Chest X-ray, AP view. Patient: 61 years old, sex F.
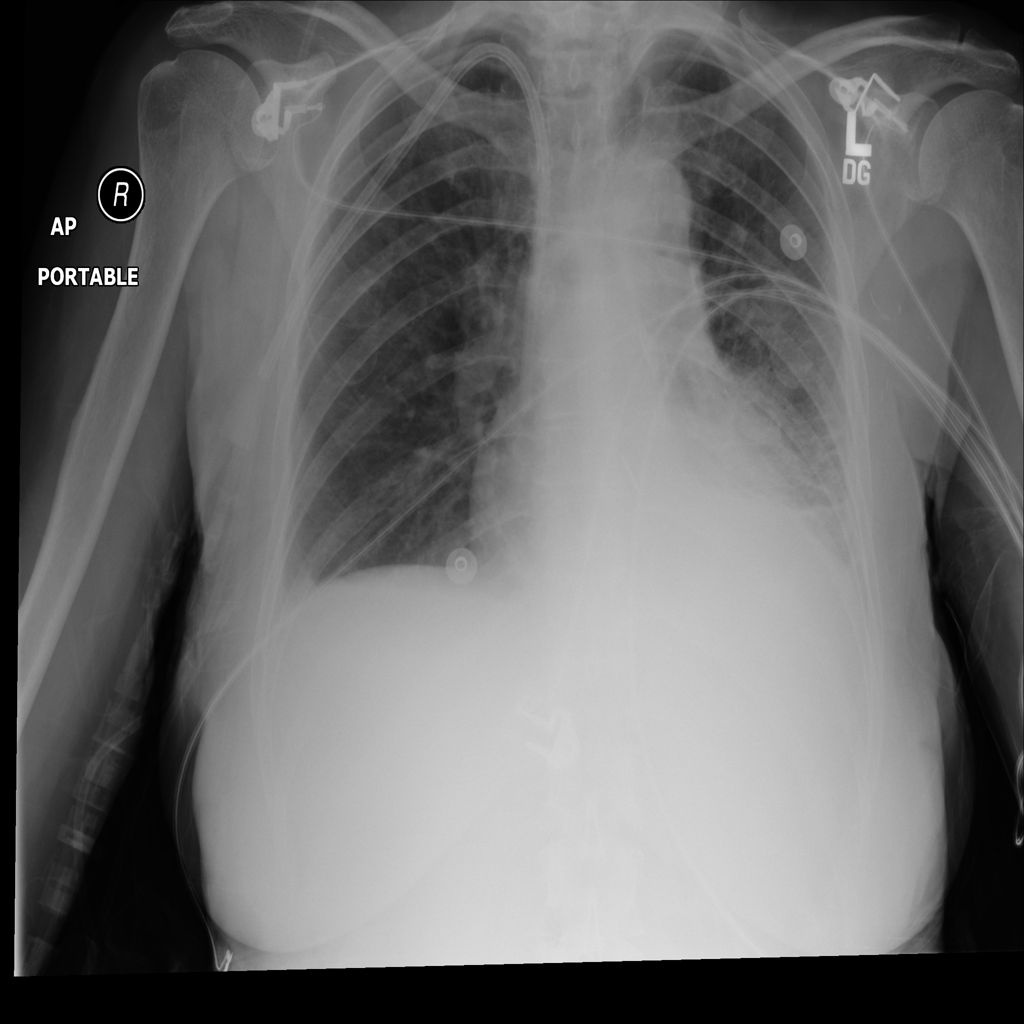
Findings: Atelectasis, Consolidation, Effusion, Infiltration